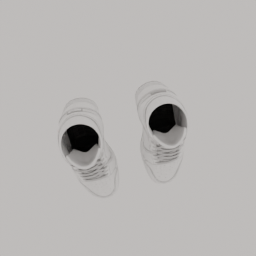
Label: people